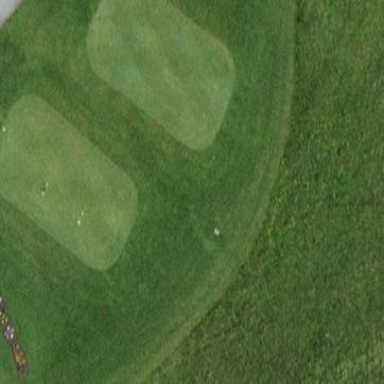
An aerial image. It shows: Golf tee.